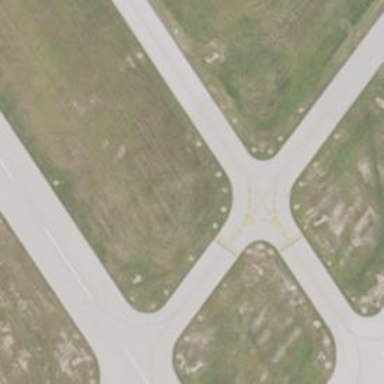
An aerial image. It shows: Image of taxiway at airport.